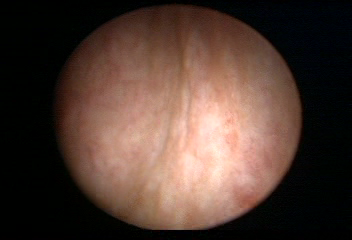
Modality: WLC
Class: Normal mucosa
Bladder cancer association: No